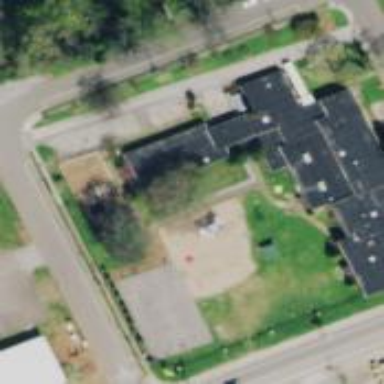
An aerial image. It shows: School building.